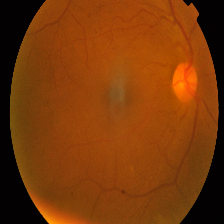
Diabetic retinopathy grade: Proliferative DR